九年级 · 变换几何
(本小题8.0分)

$\triangle A B C$ 的三个顶点的坐标分别为 $A(-1,-2), B(-3,-1), C(-2,-3)$, 以原点 $O$ 为位似中心, 在第三象限内, 画出 $\triangle A B C$ 的位似图形 $\triangle A^{\prime} B^{\prime} C^{\prime}$, 使 $\triangle A B C$ 与 $\triangle A^{\prime} B^{\prime} C^{\prime}$ 的相似比为 $1: 2$, 并写出 $A^{\prime}, B^{\prime}, C^{\prime}$ 的坐标.

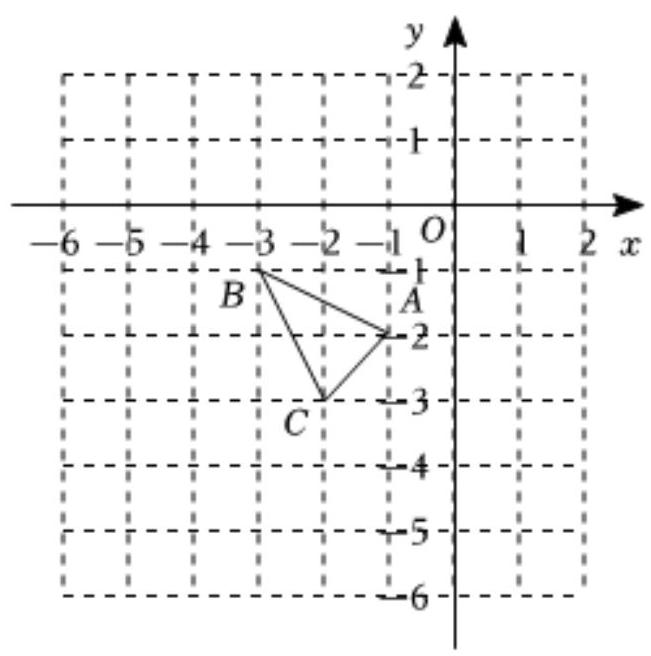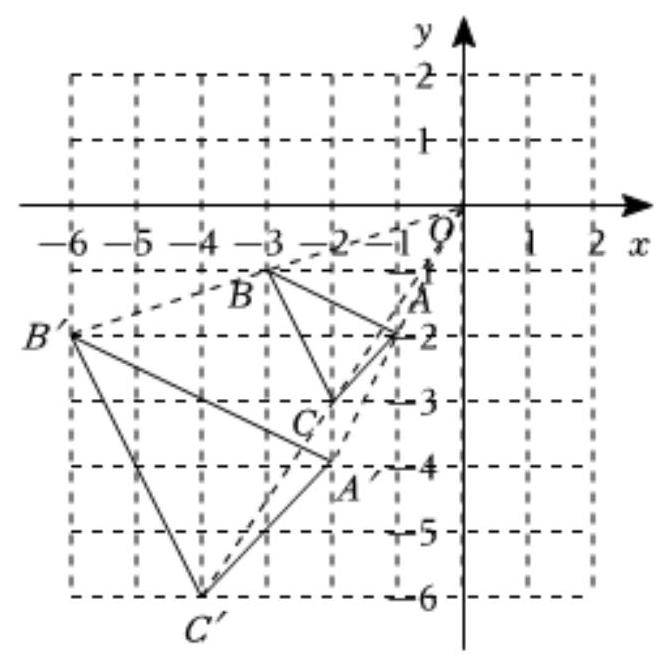
答案: 解: 如图, $\triangle A^{\prime} B^{\prime} C^{\prime}$ 即为所作.

由图可知 $A^{\prime}(-2,-4), B^{\prime}(-6,-2), C^{\prime}(-4,-6)$.

解析: 由位似图形的性质, 结合要在第三象限内, 画出 $\triangle A B C$ 的位似图形 $\triangle A^{\prime} B^{\prime} C^{\prime}$, 即对应点坐标乘以2即可.

本题考查作图一位似变换, 坐标与图形的变化一位似变换. 掌握位似的性质是解题关键.